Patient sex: F
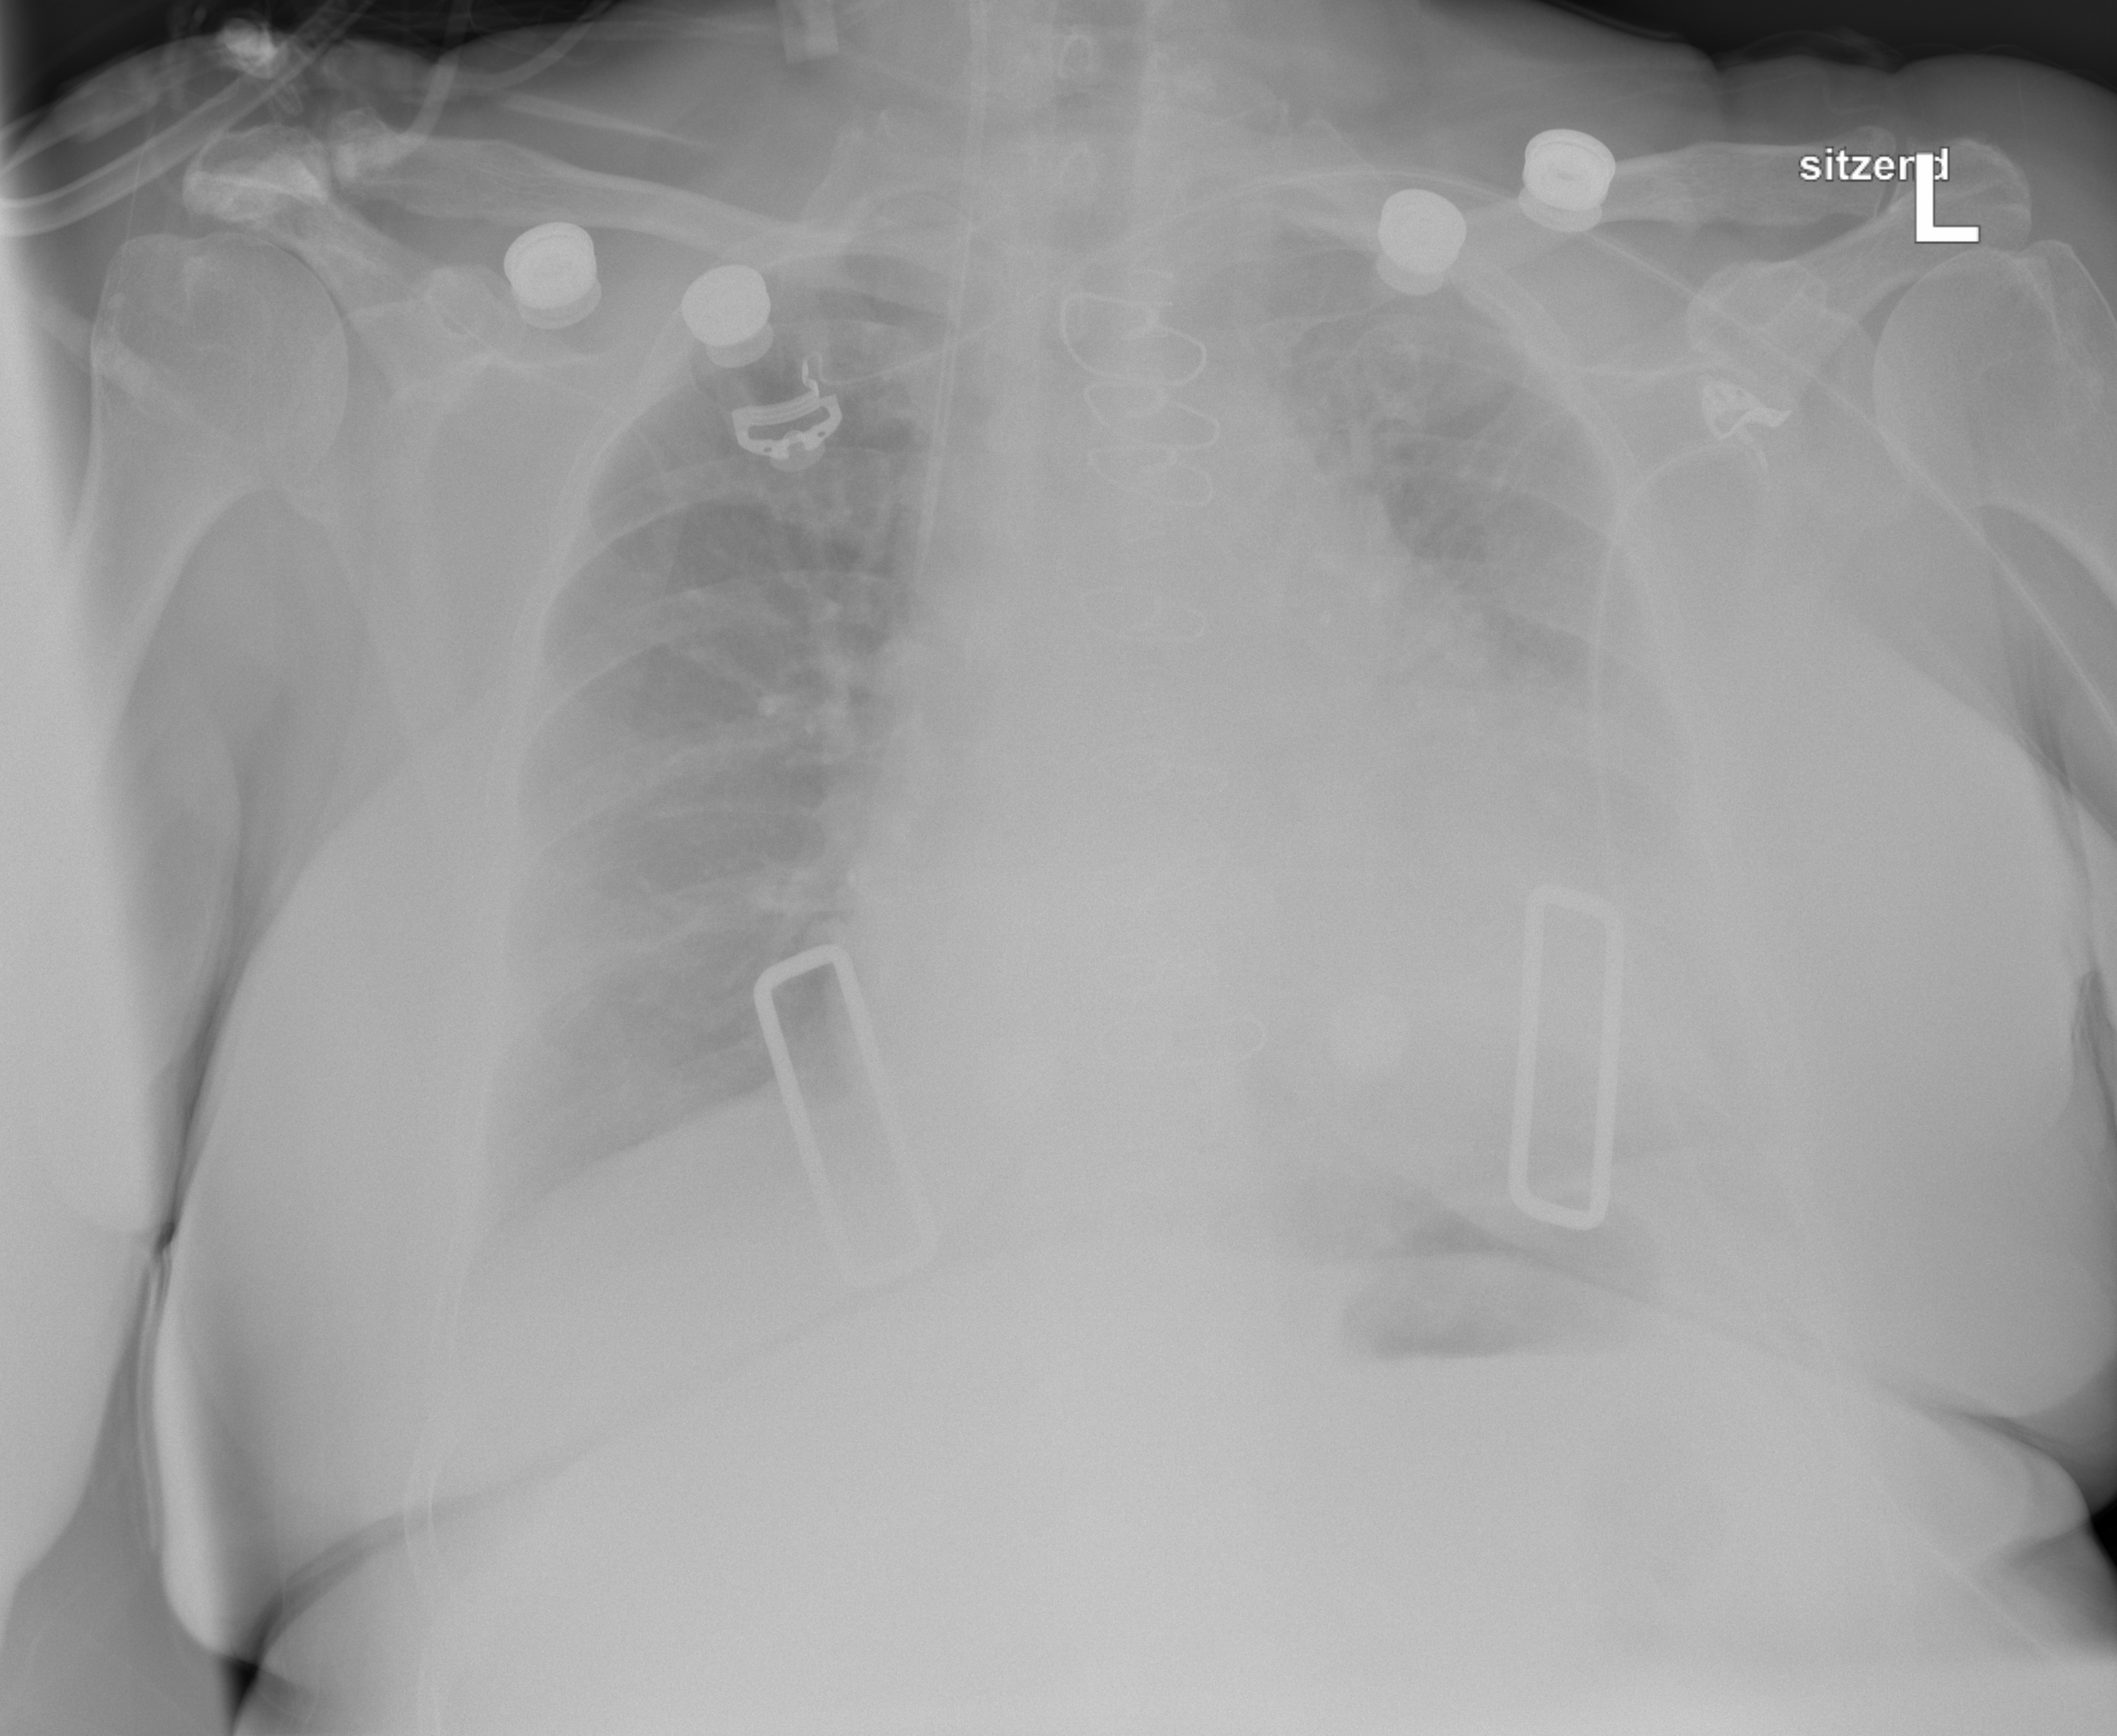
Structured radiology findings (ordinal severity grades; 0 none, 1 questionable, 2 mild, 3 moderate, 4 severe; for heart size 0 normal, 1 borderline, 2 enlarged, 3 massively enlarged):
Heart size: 2
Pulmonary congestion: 2
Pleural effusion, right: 0
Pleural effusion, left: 2
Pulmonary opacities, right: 0
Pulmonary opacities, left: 0
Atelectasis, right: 0
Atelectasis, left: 2